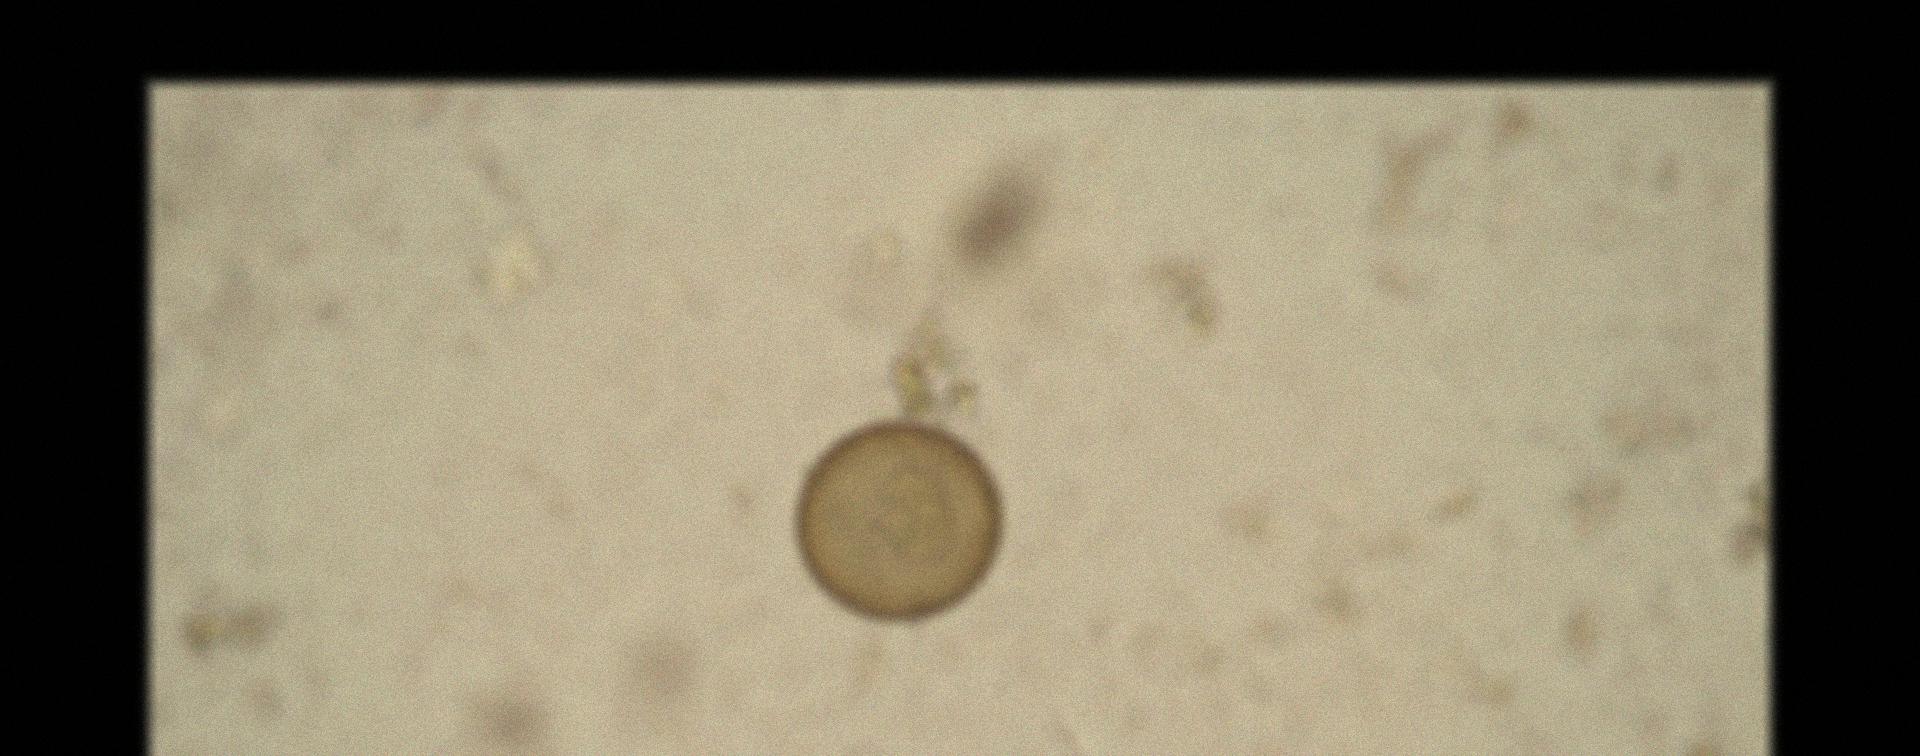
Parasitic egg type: Hymenolepis diminuta